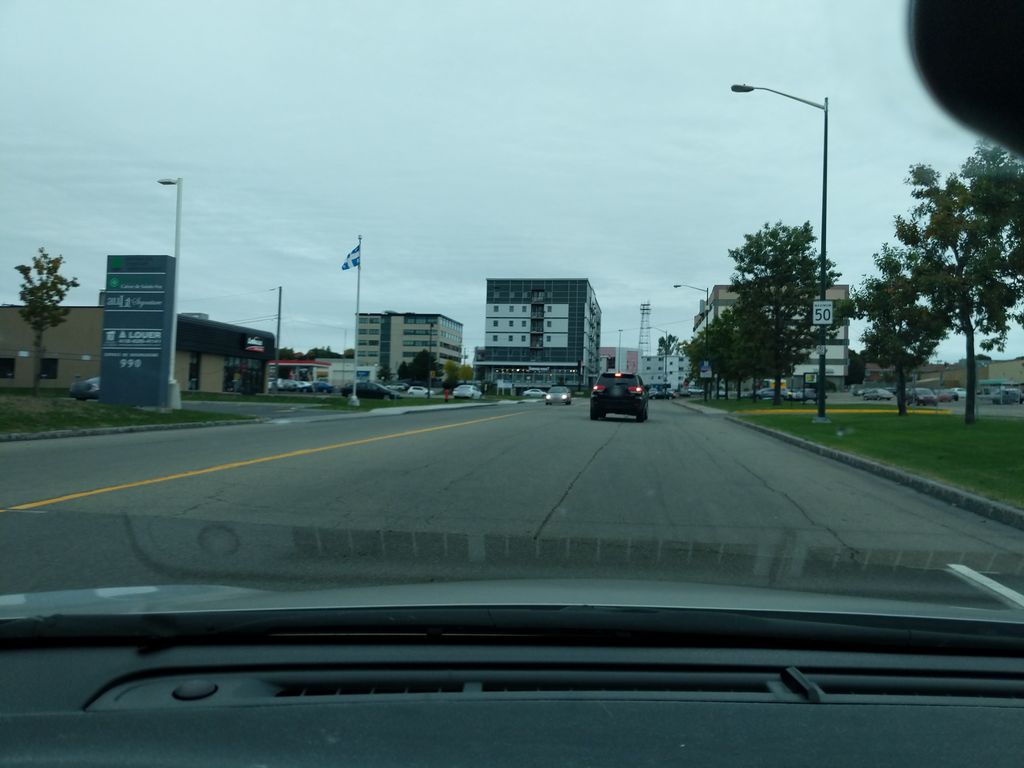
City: quebec_city